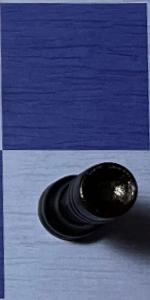
Label: Rook_Black